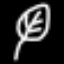
Label: leaf